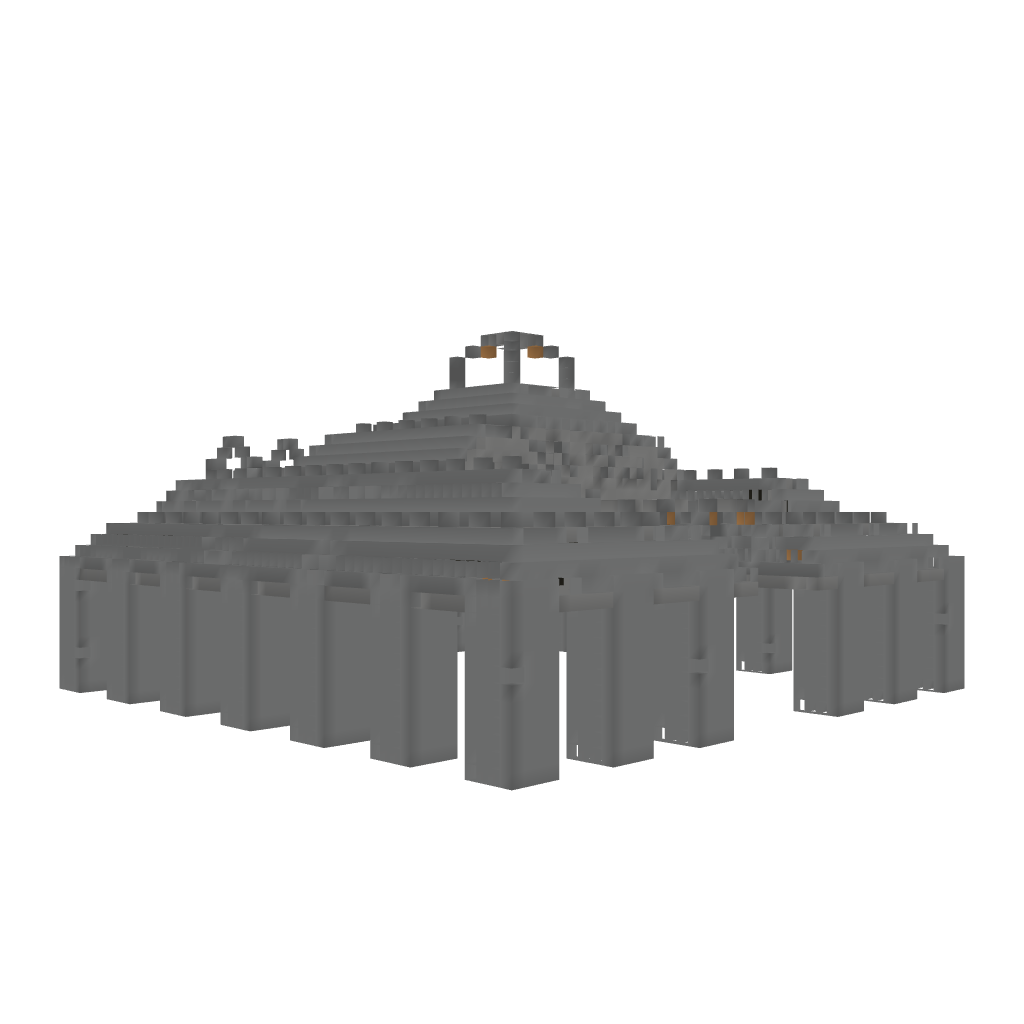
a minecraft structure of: Sea Temple: Stone